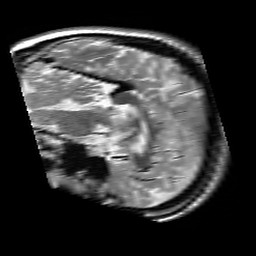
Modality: T2w
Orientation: sagittal
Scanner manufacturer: siemens
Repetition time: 3.9 s
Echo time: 0.076 s